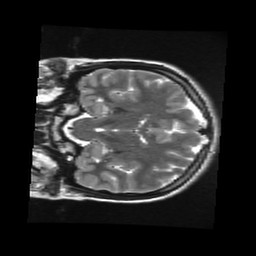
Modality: T2w
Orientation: coronal
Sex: female
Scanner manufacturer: ge
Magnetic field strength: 3 T
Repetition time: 5 s
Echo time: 0.101 s